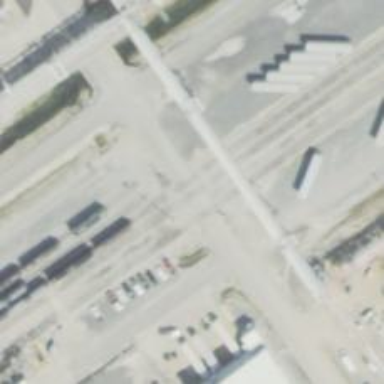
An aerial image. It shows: Level crossing along the railway.